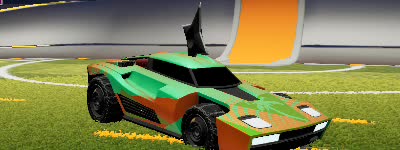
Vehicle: breakout